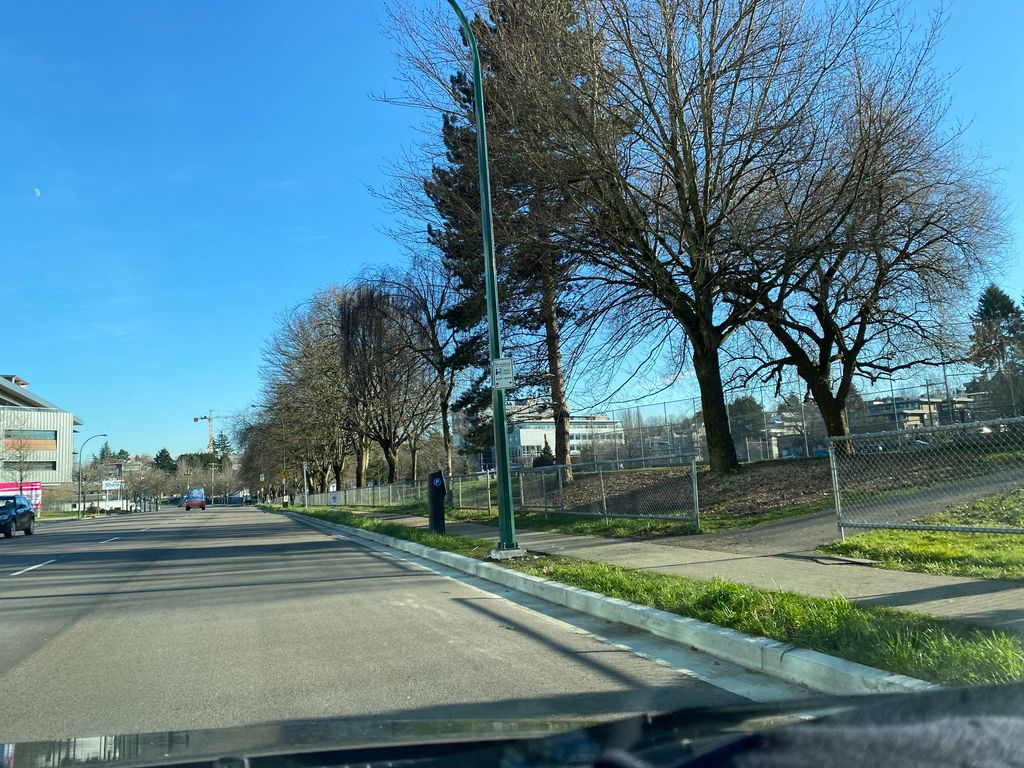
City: vancouver